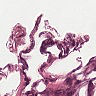
Metastatic tissue present: no